Field crop: maize
Growth stage: 2
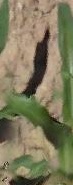
Species: maize